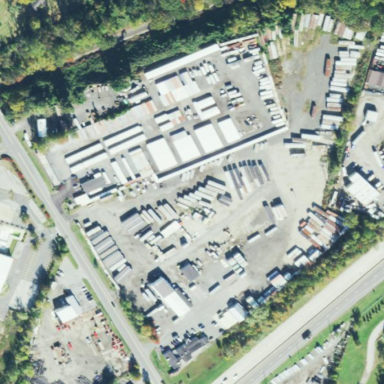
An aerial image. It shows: Industrial area.